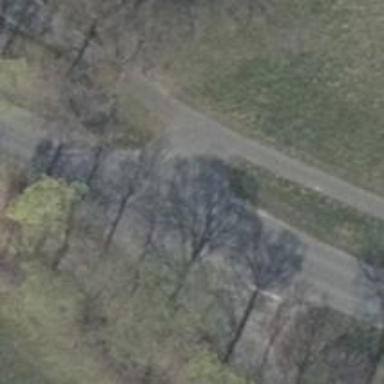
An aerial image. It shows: Asphalt service road.